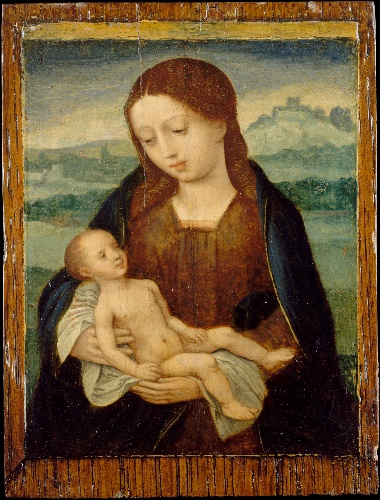
Title: Virgin and Child
Artist: Master of the Female Half-Lengths
Artist bio: Netherlandish, active ca. 1525–50
Date: ca. 1525–50
Object type: Painting
Classification: Paintings
Medium: Oil on wood
Culture: Netherlandish
Dimensions: Overall: 4 x 3 1/16 in. (10.2 x 7.8 cm); Painted Surface: 3 1/2 x 2 5/8 in. (8.9 x 6.8 cm)
Department: Robert Lehman Collection
Credit line: Robert Lehman Collection, 1975
Accession year: 1975
Repository: Metropolitan Museum of Art, New York, NY
Tags: Madonna and Child